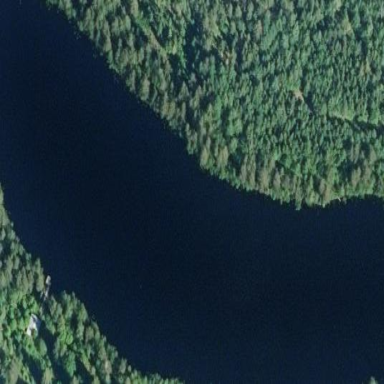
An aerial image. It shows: Pond with natural water.